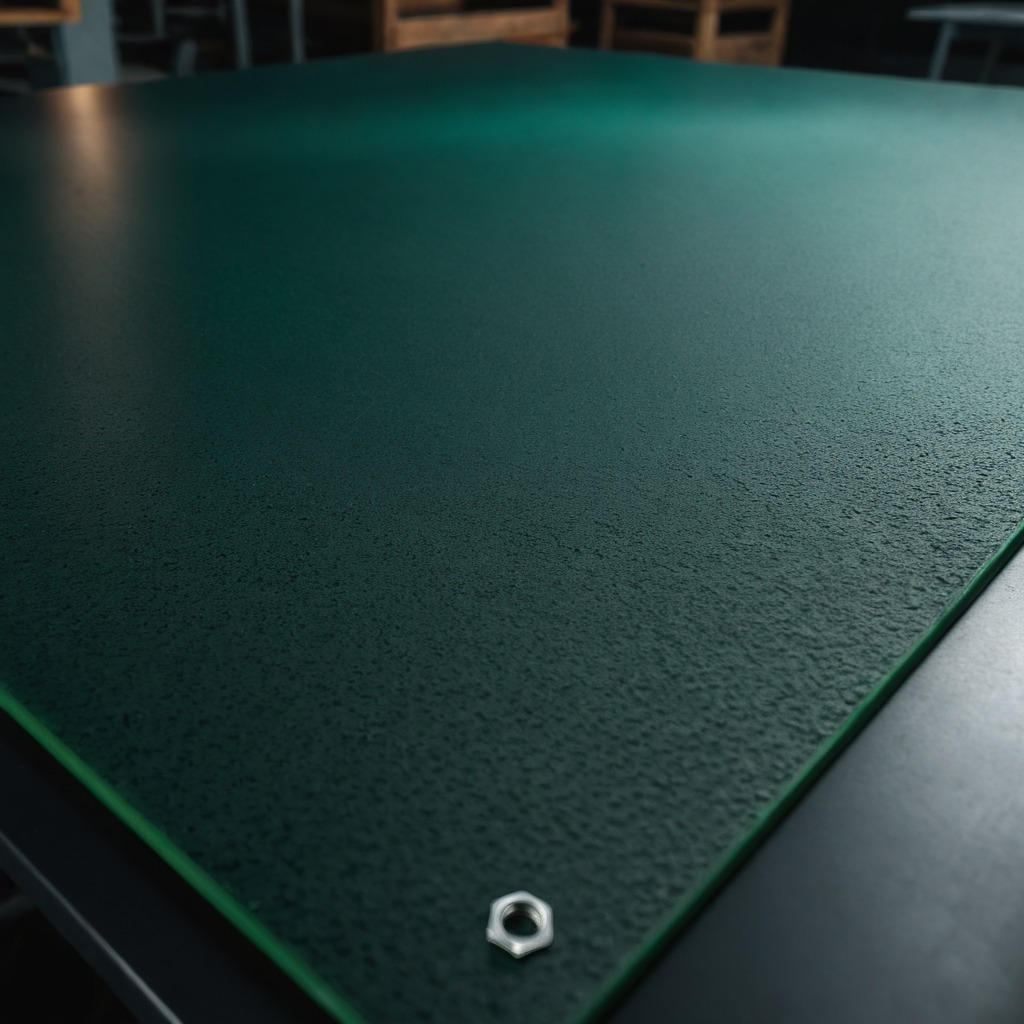
A metal nut lies on the clean granite tabletop inside a workshop at night dim ambient light soft shadows worn but beneath the mat.